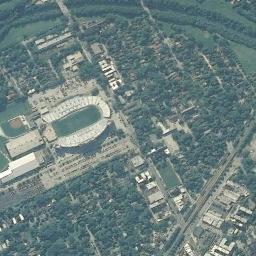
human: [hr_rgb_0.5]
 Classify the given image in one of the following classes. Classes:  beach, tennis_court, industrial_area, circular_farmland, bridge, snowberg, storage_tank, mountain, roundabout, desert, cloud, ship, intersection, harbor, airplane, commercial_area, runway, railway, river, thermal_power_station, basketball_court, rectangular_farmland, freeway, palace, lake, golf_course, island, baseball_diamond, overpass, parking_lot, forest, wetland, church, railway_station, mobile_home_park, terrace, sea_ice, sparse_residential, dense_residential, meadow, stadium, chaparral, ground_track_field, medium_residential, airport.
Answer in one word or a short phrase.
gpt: stadium